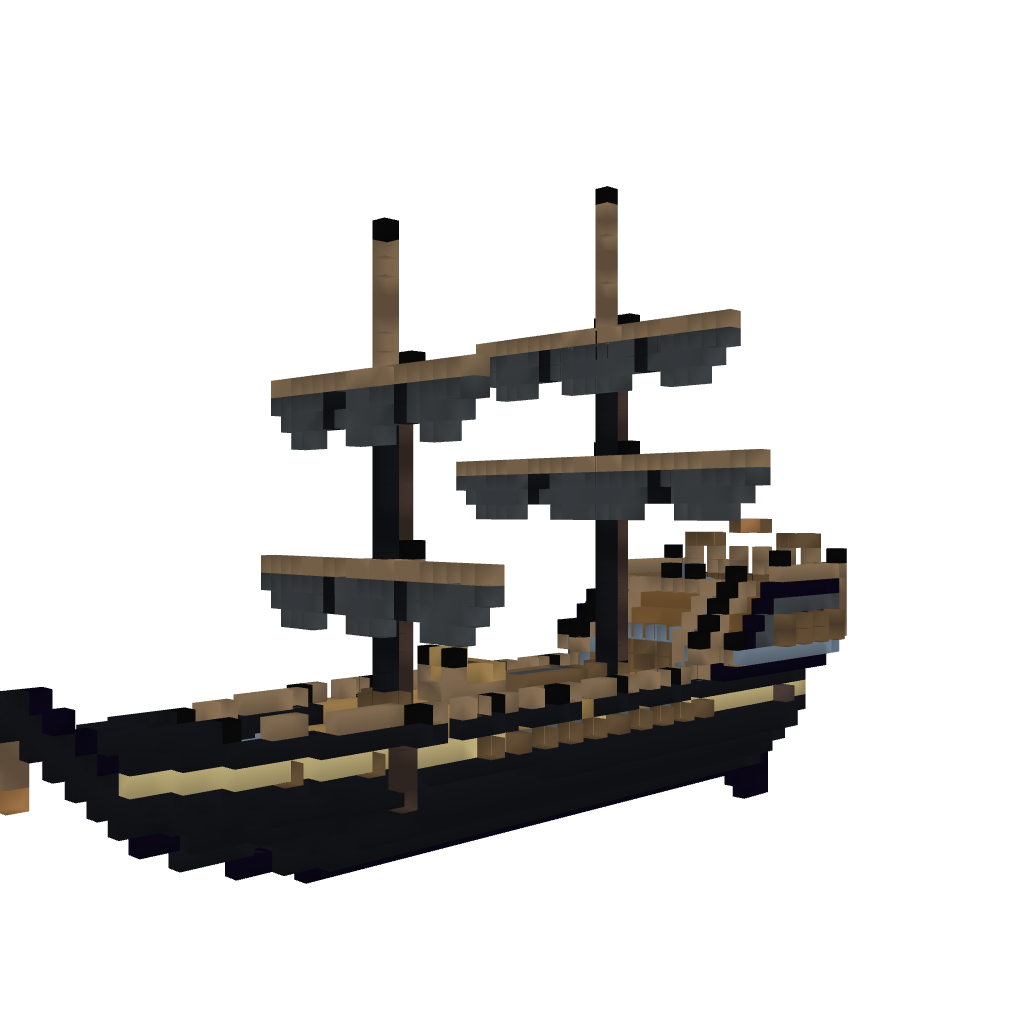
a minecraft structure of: AxiumSA